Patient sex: M
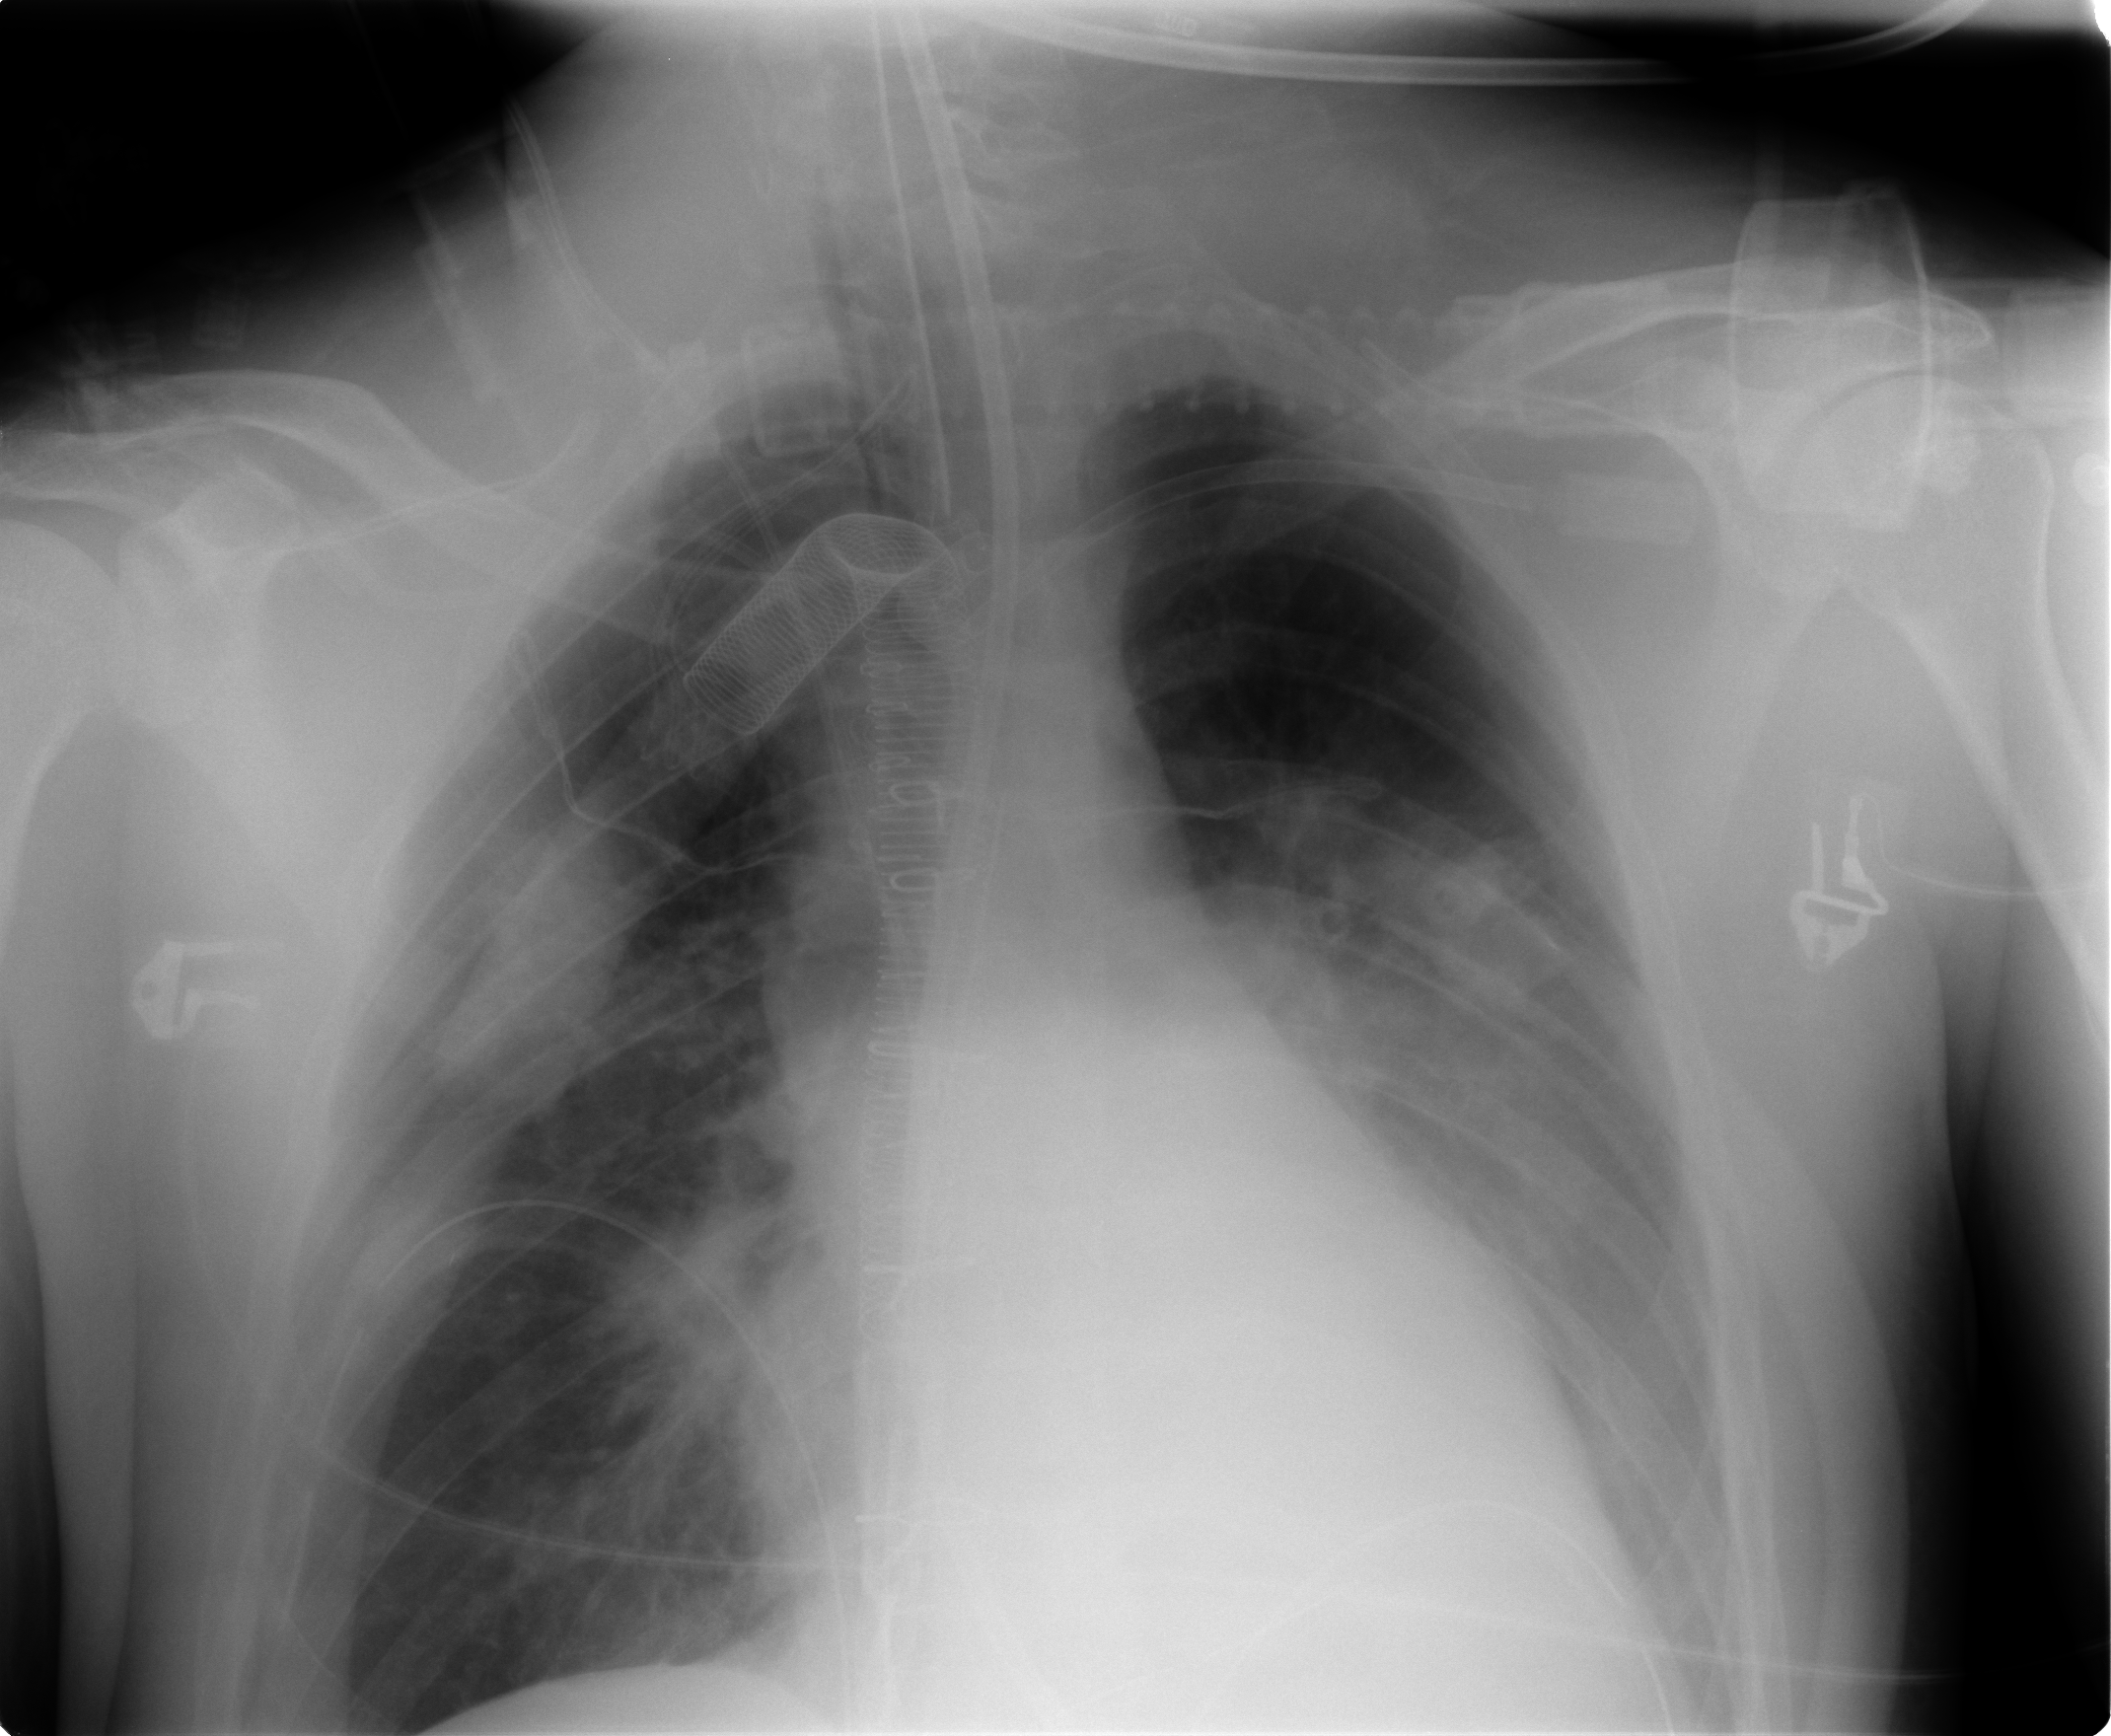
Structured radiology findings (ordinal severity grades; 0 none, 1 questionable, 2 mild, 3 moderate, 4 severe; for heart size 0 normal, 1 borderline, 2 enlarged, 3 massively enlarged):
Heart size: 2
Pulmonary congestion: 1
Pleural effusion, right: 0
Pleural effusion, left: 2
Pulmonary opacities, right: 2
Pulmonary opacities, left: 0
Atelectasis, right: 0
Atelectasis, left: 2